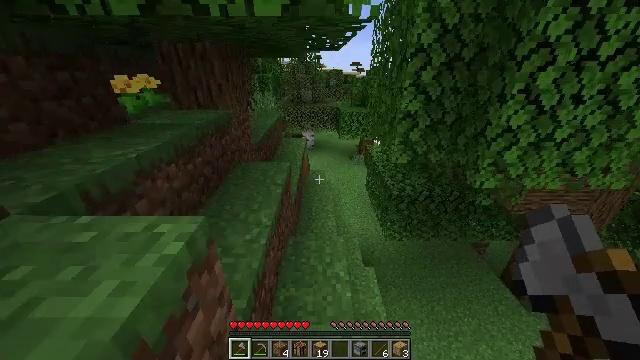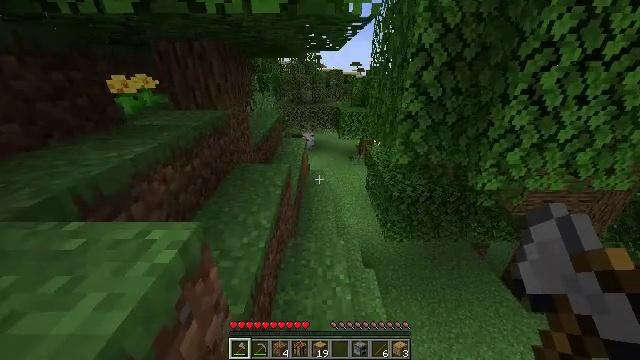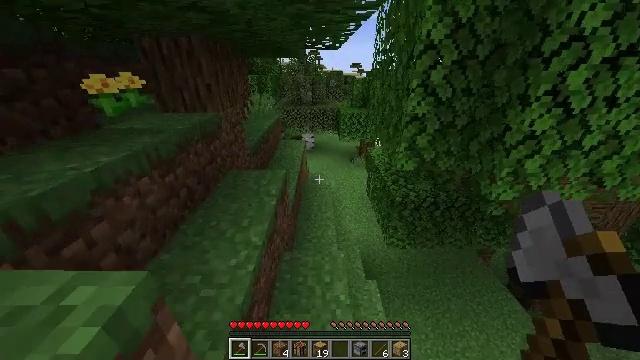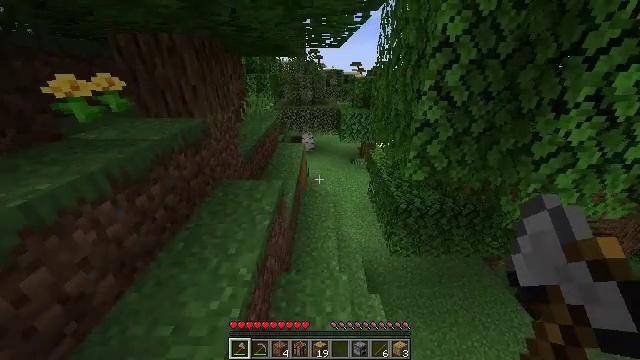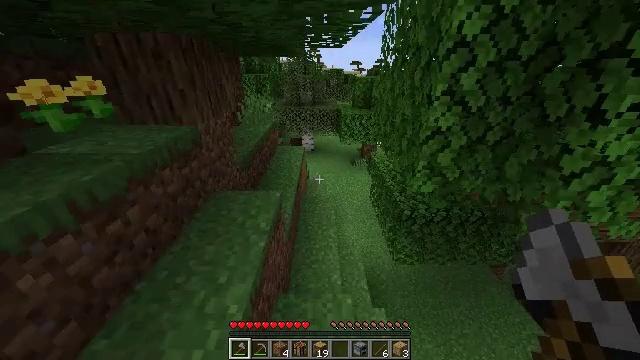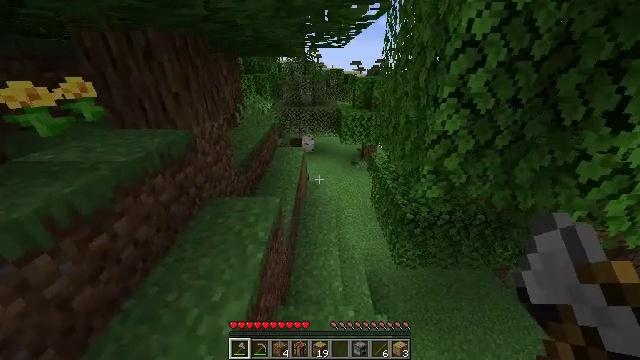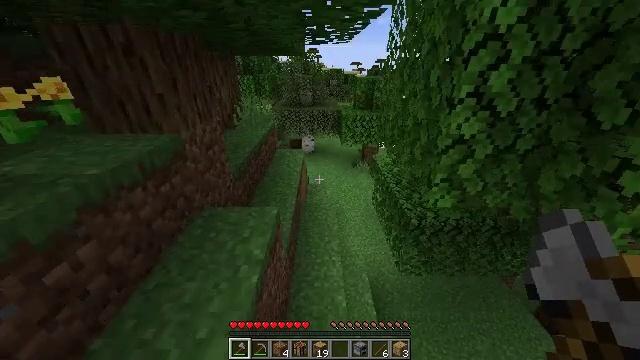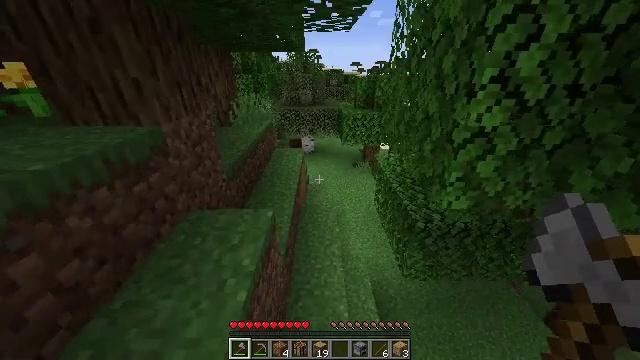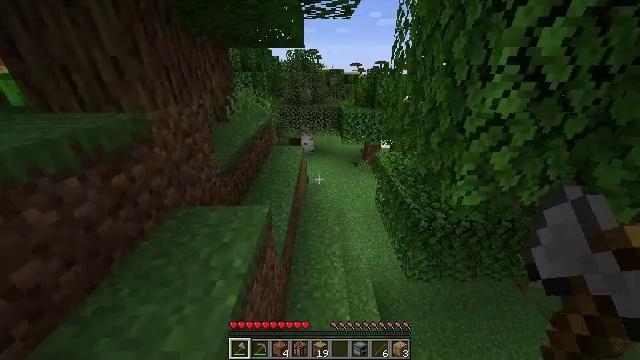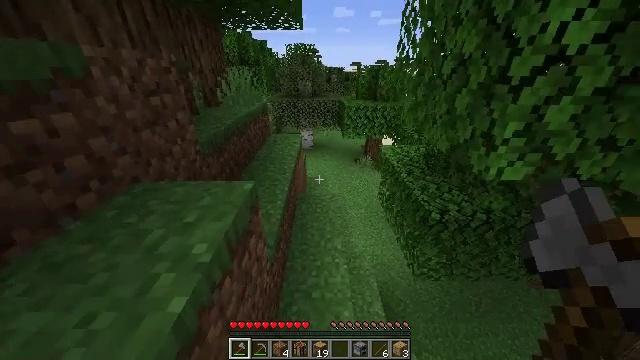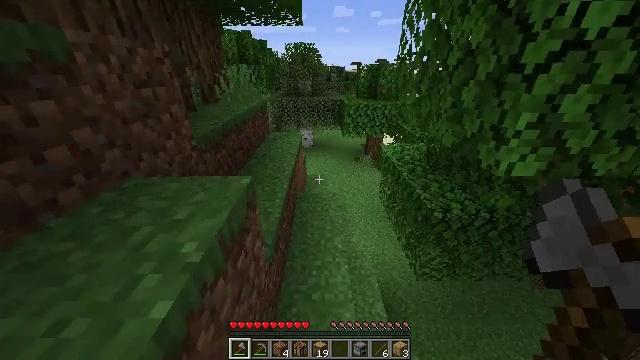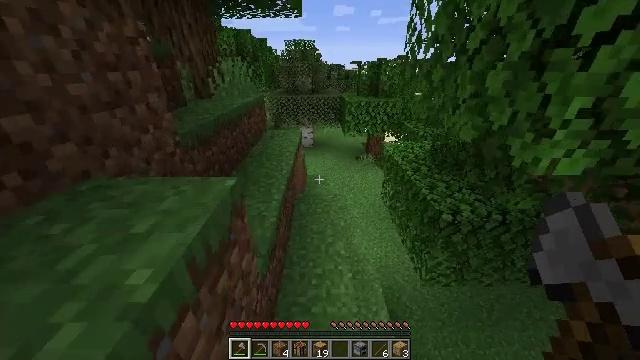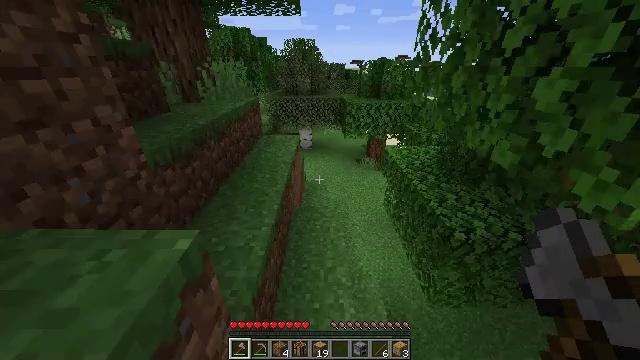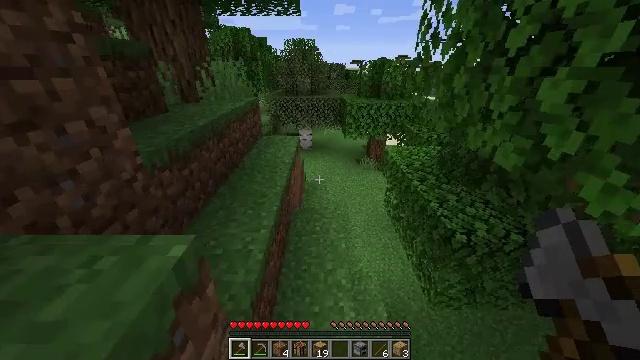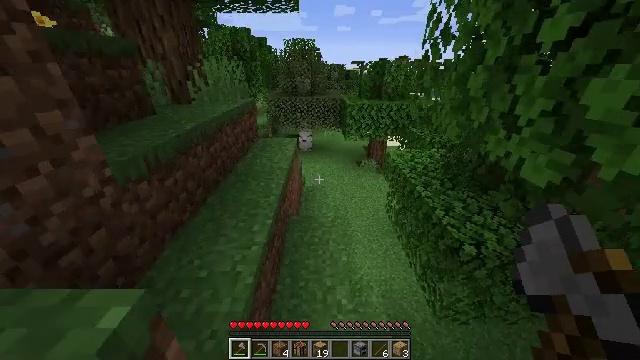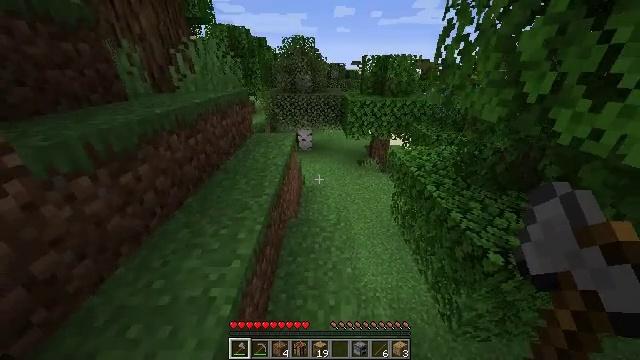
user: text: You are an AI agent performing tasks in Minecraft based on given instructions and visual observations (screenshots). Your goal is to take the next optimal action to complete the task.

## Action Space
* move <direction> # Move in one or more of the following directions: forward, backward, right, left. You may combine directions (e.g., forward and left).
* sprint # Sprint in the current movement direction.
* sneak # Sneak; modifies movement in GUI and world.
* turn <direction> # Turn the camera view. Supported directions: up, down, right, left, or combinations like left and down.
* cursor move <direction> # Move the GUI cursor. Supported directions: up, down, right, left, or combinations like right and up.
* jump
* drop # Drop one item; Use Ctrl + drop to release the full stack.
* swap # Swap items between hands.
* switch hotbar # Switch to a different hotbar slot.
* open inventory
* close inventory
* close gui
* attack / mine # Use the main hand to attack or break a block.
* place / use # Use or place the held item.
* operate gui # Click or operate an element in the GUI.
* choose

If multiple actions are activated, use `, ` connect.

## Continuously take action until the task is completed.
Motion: motion action
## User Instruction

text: Gather tall seagrass in the sea.
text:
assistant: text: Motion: move forward, sprint
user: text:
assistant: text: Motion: move forward, sprint
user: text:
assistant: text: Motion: move forward, sprint
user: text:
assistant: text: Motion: move forward, sprint
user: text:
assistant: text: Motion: move forward, sprint
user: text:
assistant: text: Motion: move forward, sprint
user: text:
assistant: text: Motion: move forward, sprint
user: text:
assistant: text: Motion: move forward, sprint
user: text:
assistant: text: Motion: move forward, sprint
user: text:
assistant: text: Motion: move forward, sprint
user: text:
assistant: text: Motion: move forward, sprint
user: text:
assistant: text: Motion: move forward, sprint
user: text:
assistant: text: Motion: move forward, sprint
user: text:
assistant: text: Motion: move forward, sprint
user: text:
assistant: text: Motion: move forward, sprint
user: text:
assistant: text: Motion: move forward, sprint
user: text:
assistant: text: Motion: move forward, sprint
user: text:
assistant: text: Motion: move forward, sprint
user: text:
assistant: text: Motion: move forward, sprint
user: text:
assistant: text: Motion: move forward, sprint
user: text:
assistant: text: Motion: move forward, sprint
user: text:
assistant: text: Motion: move forward, sprint
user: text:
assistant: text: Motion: move forward, sprint
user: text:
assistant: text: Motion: move forward, sprint
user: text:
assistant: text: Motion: move forward, sprint
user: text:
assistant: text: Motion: move forward, sprint, turn right
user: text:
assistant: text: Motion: move forward, sprint, turn right and up
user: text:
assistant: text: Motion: move forward, sprint, turn right
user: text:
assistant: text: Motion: move forward, sprint
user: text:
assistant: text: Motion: move forward, sprint